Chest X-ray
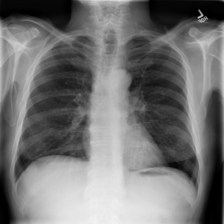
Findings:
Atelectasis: negative
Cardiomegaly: negative
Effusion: negative
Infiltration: negative
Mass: negative
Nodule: negative
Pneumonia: negative
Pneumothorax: negative
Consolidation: negative
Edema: negative
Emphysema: negative
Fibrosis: negative
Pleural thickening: negative
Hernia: negative